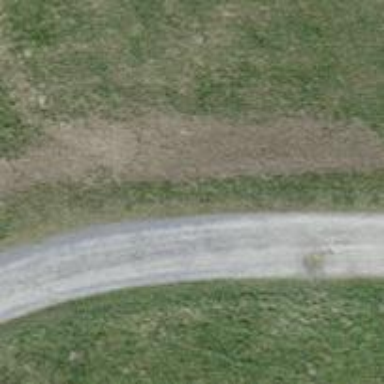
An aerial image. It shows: Track with fine gravel surface. The track has grade2 tracktype.